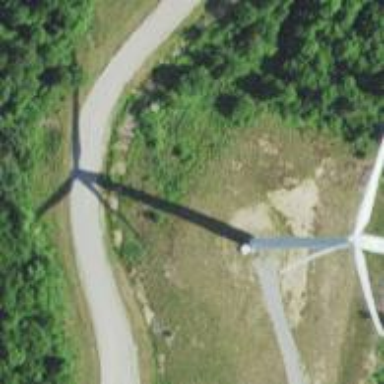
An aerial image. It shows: Wind generator powered by wind. The generator type is horizontal axis and it uses wind turbines.